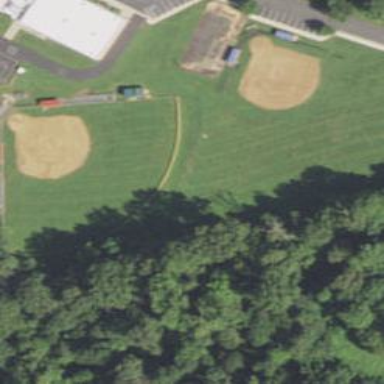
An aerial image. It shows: Baseball pitch for leisure land.